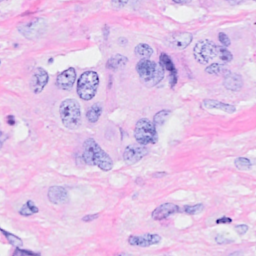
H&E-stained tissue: Breast